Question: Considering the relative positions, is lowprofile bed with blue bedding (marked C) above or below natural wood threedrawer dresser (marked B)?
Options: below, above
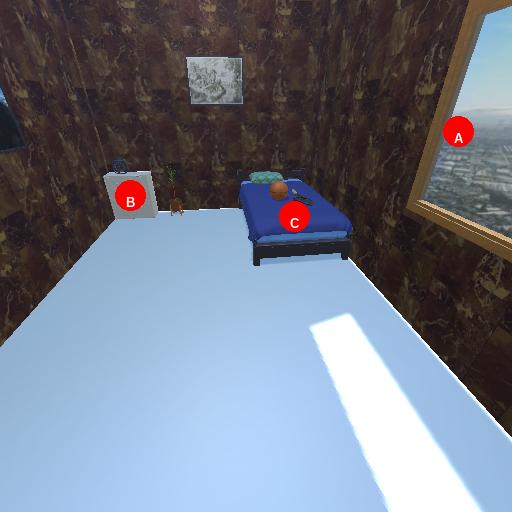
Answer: below